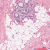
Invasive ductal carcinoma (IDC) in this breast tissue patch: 0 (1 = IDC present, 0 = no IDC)